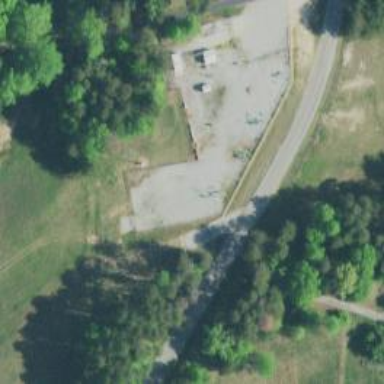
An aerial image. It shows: Valve group substation.